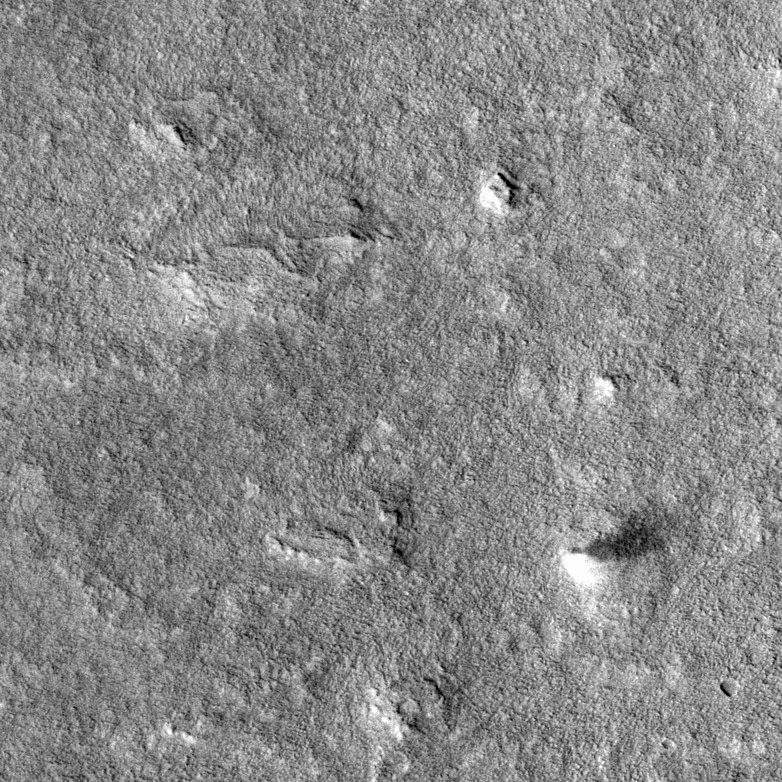
Label: dustdevil